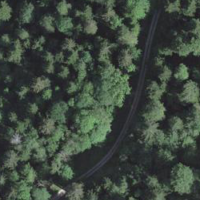
EUNIS habitat code: 44
Species observed at this site:
Lathyrus vernus